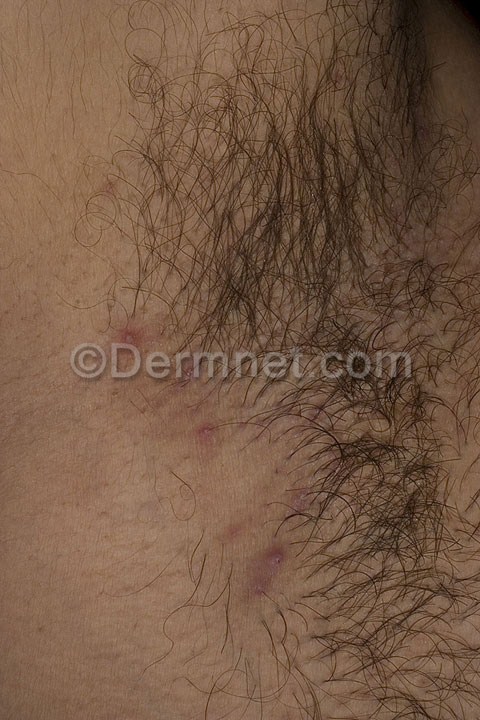
Disease: Cellulitis Impetigo and other Bacterial Infections